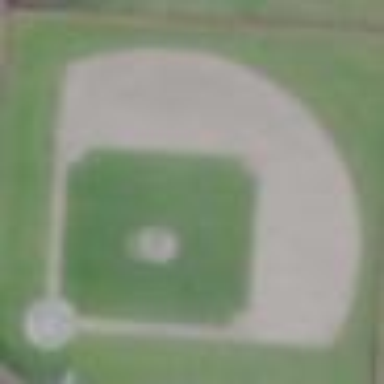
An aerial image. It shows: Baseball pitch for leisure land.